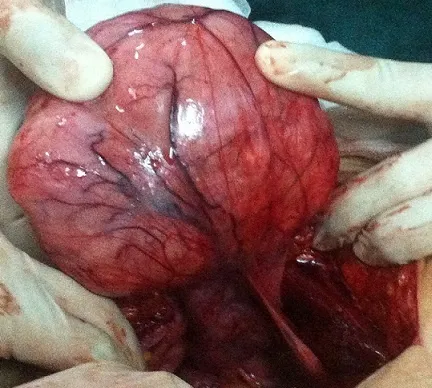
The operating observations: a fixed tumor to the peritoneum and to the fascia.
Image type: medical_photograph (other_medical_photograph)